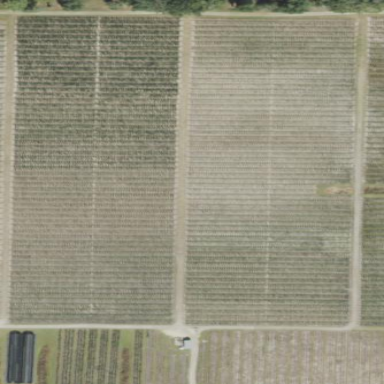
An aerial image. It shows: Plant nursery with trees.